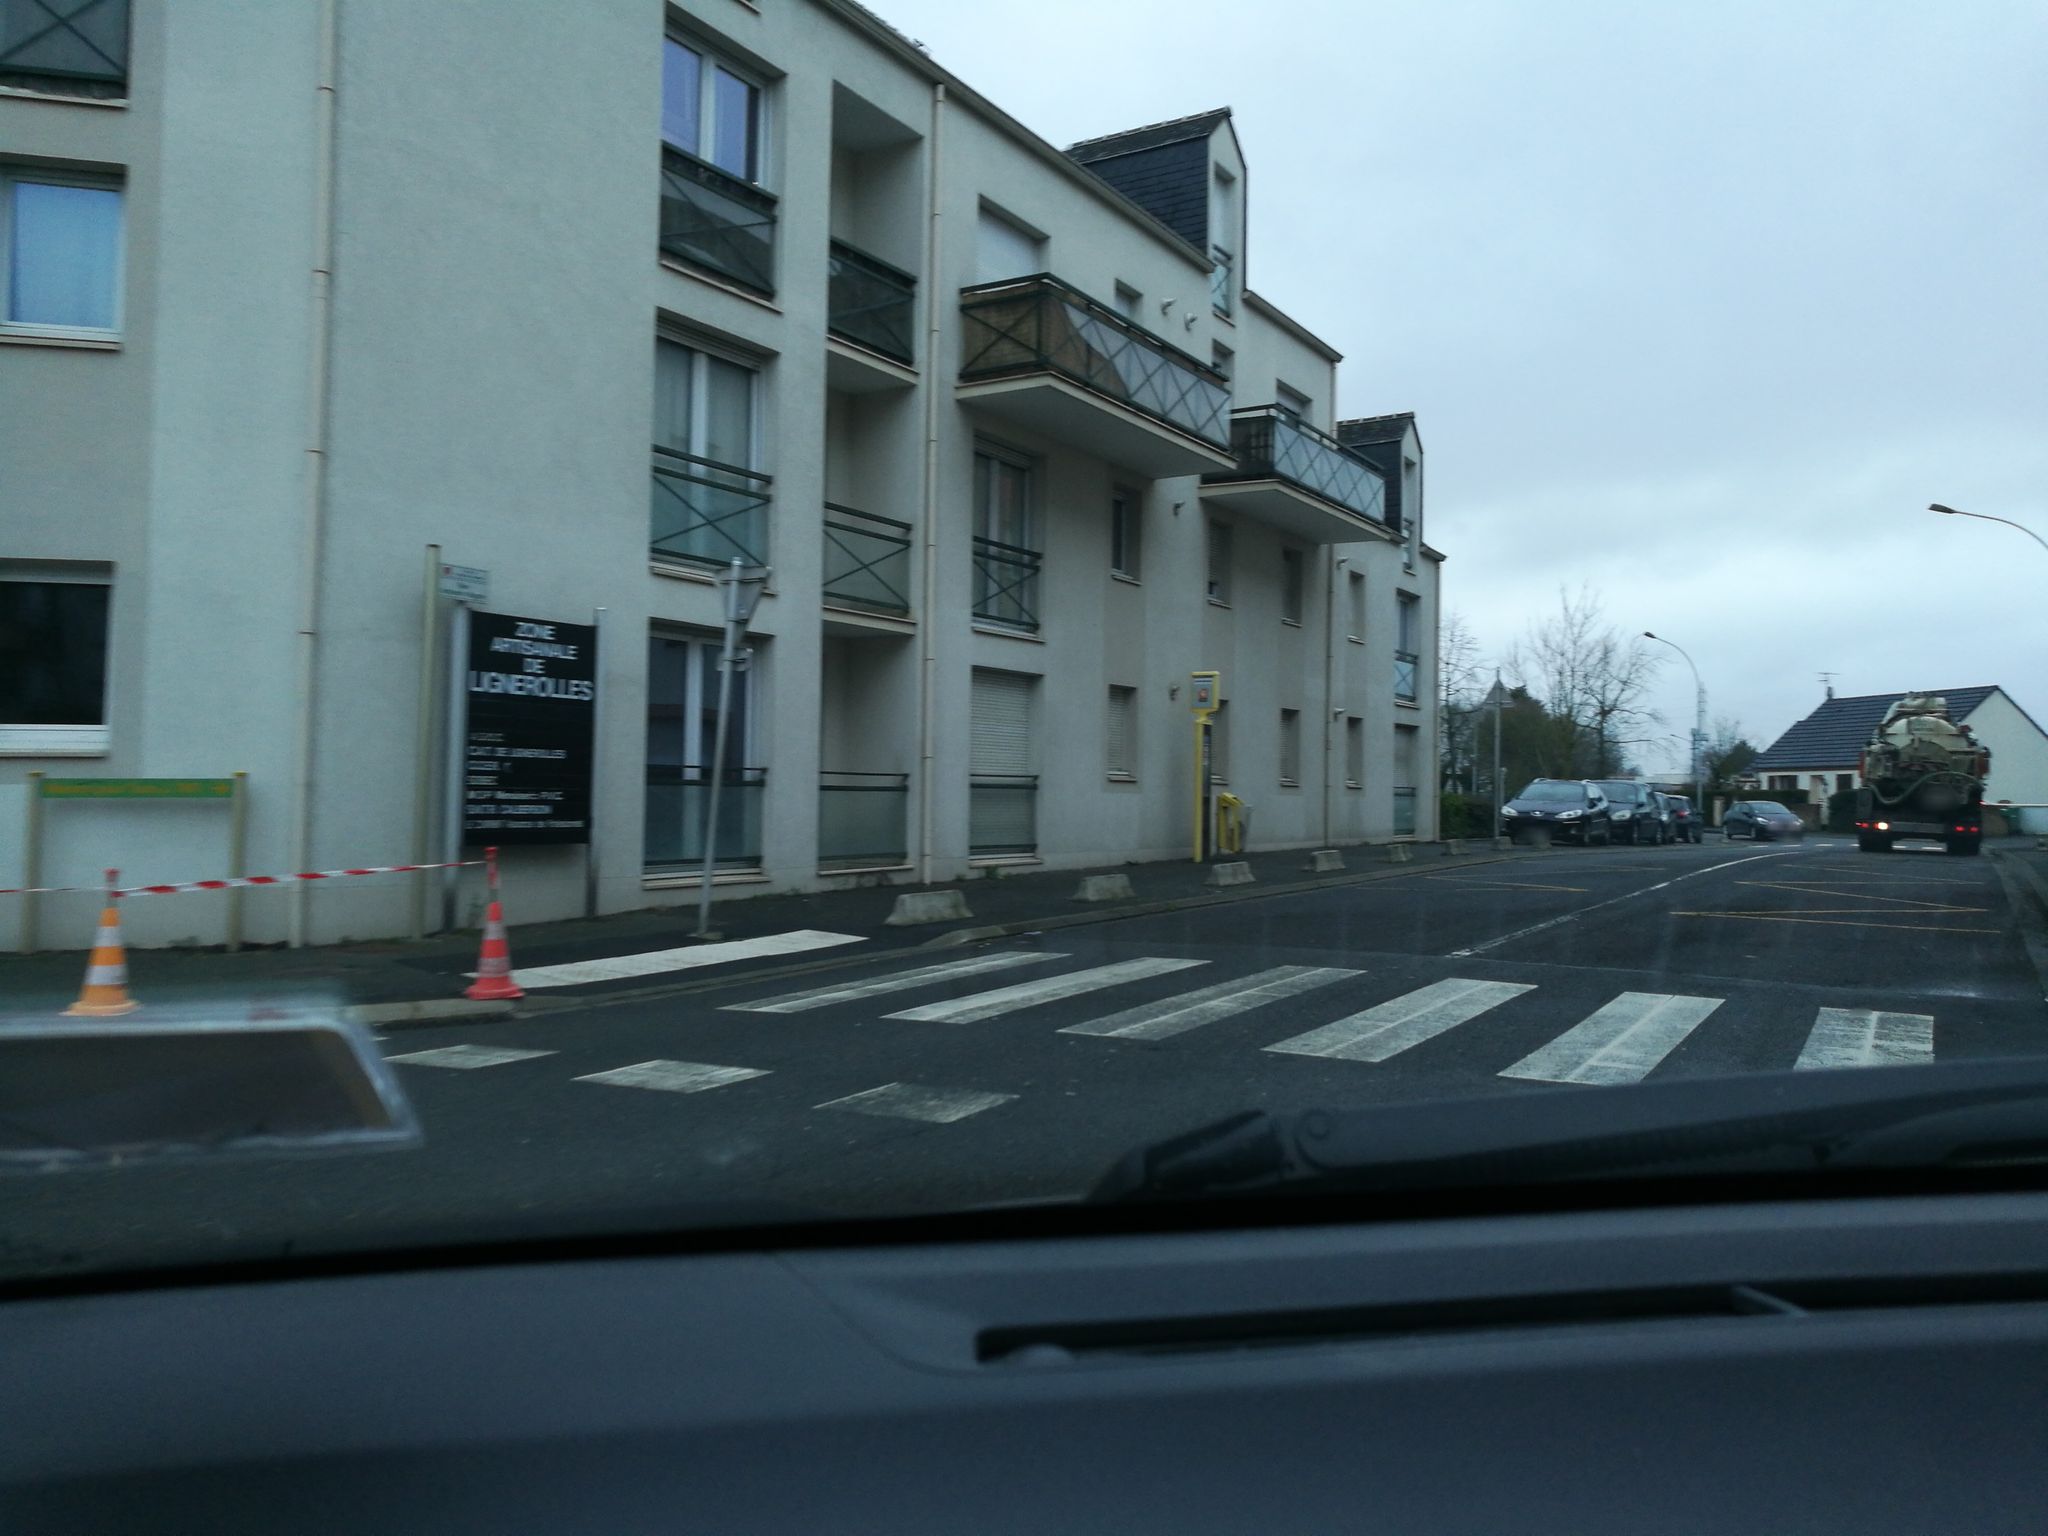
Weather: snowy
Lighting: day
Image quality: good
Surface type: driving surface
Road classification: residential
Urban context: urban centre
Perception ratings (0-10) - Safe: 8.48, Lively: 8.51, Beautiful: 3.54, Boring: 3.85, Depressing: 1.87, Wealthy: 7.34